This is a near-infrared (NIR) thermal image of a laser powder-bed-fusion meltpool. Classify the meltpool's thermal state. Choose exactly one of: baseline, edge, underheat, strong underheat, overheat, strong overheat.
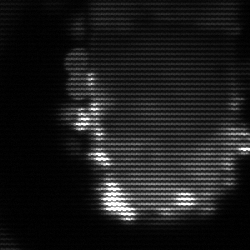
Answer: baseline